Question: I have this panel I want animate to fly in from left. When I close it I want it to slide in again but keep a bar so I can get it back out again.

This is my current markup
'''
<div class="simulation">
<div class="simulation-content">
<div class="simulation-main">
<h3>Content</h3>
<h3>Content</h3>
<h3>Content</h3>
<h3>Content</h3>
<h3>Content</h3>
<h3>Content</h3>
<h3>Content</h3>
<h3>Content</h3>
</div>
<div class="simulation-bar">
<div class="toggle-bar">
<a href><i class="fa fa-arrow-right"></i></a>
</div>
<div class="heading">
<h4>SIMULATIONS</h4>
</div>
</div>
</div>
</div>
'''
So when it's closed I want the "SIMULATIONS"-bar still to be visible.
I can't put a ng-show on the "simulations-class", cause then it hides everything.
My css:
'''
.simulation{
height:600px;
width:500px;
border:1px solid #ccc;
box-shadow: 8px 8px 7px #A5A5A5;
background:#FFF;
position:absolute;
top:300px;
z-index:100;
.simulation-content{
position:relative;
height:100%;
.simulation-main{
//@extend .pull-left;
height:100%;
position:absolute;
left:0;
top:0;
}
.simulation-bar{
@extend .pull-right;
position:absolute;
top:0;
right:0;
height:100%;
width:50px;
background: -webkit-linear-gradient(left, rgba(232,232,232,1) 0%,rgba(221,221,221,1) 100%); /* Chrome10+,Safari5.1+ */
border-left: 1px solid #CCC;
line-height: 50px;
font-size: 16px;
text-align: center;
padding: 0 8px;
color: #777;
.heading{
position:relative;
margin-top:310px;
-webkit-transform: rotate(-90deg);
}
}
}
}
'''
One solution could be to put the bar as a own directive, insert two of them and hide one when it's closed and show the other one when its opened. But I think it would be difficult to make a nice animation of this.
Any ideas?
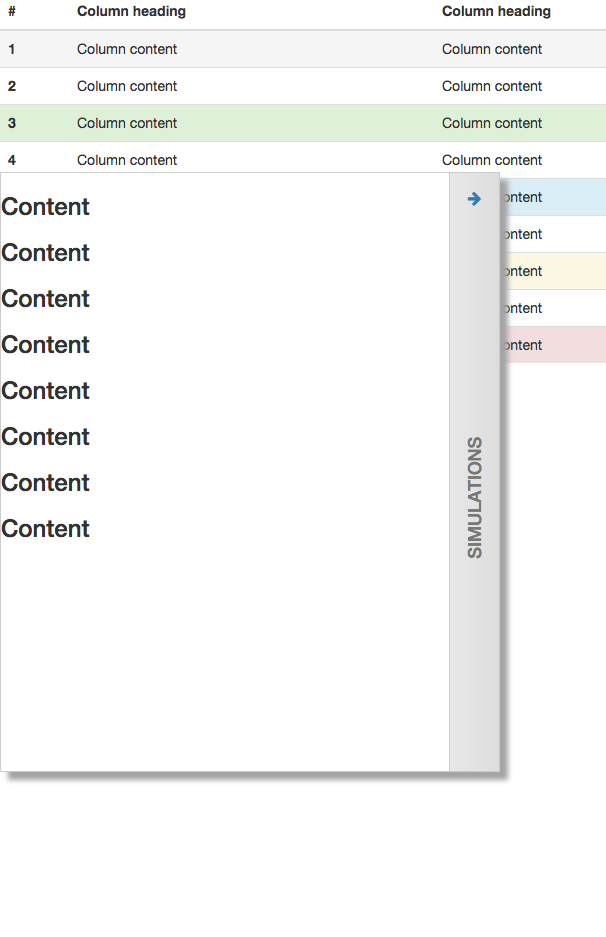
Answer: Change the CSS for '.simulation' so it will be positioned in it's closed state and add a transition (can put it on another class too if you want to separate it), for example:
'''
.simulation {
...
left: -450px;
transition: 500ms ease all;
...
}
'''
Add another state for when it's opened:
'''
.simulation.simulation-open {
left: 0;
}
'''
Track the state in your controller:
'''
$scope.viewModel = {
isSimulationsOpen: false
};
$scope.toggleSimulations = function() {
$scope.viewModel.isSimulationsOpen = !$scope.viewModel.isSimulationsOpen;
};
'''
Use 'ng-class':
'''
<div class="simulation" ng-class="{ 'simulation-open' : viewModel.isSimulationsOpen }">
'''
Use 'ng-click':
'''
<div class="simulation-bar" ng-click="toggleSimulations()">
'''
<URL>